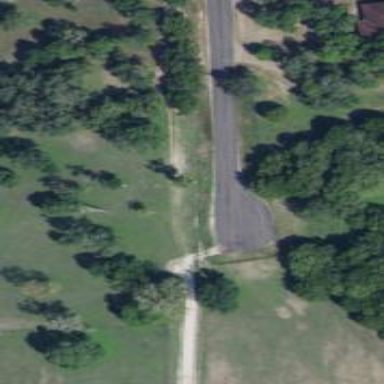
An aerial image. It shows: Turning circle on the road.